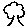
Label: tree